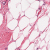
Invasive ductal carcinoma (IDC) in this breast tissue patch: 0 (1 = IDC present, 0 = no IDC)